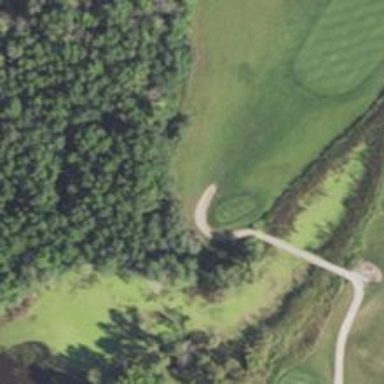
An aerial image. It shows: Path used for both walking and golf.